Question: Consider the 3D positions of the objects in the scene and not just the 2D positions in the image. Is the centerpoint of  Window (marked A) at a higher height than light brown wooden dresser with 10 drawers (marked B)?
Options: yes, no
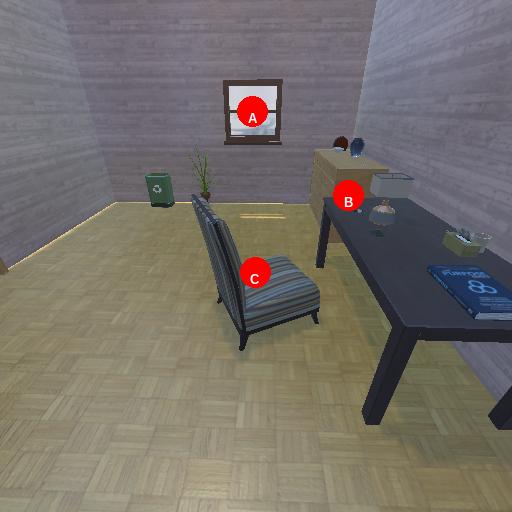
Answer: yes